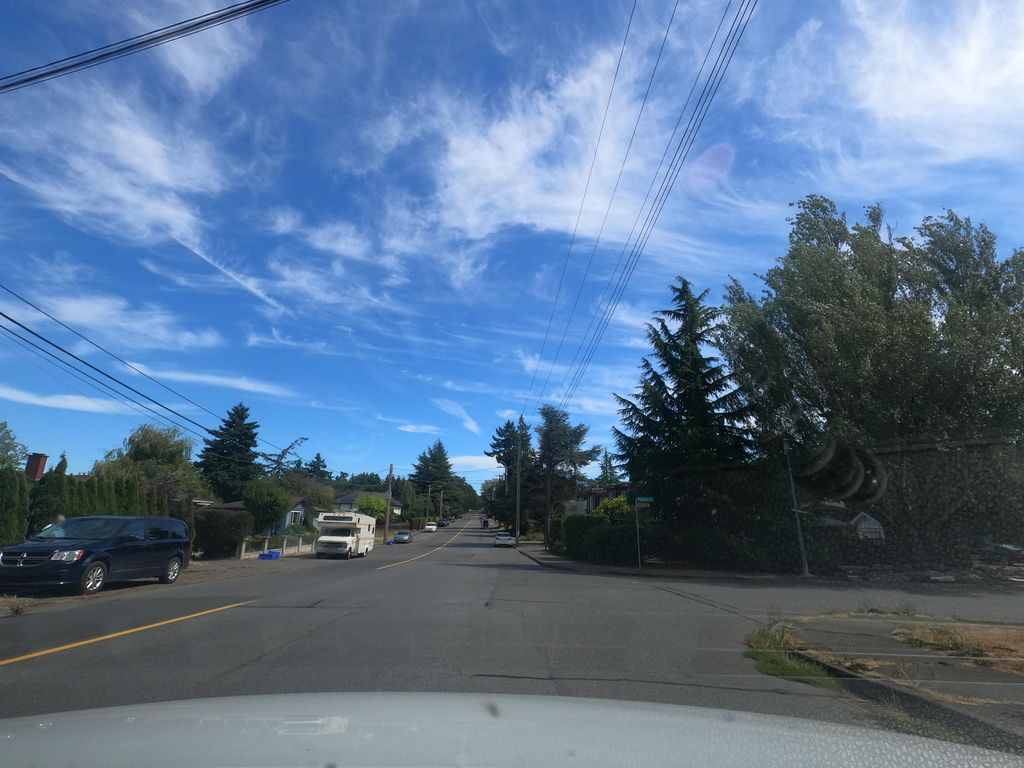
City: victoria